Question: My graph looks like this:

with plot lines on the x-axis as shown (just after 1993 and 2001) respectively. I need to get the lines of the label to be centered both between the two plot lines and with respect to each other. I started by making a hidden series that corresponded to the plot lines, then using those points to place the label:
'''
function(chart){
var labelOnePos = chart.series[2].data[0],
text1 = chart.renderer.text(
'line #1<br>line2 different length',
labelOnePos.plotX,
labelOnePos.plotY + chart.plotTop - 300
).css({
color: 'white',
}).add(),
box1 = text1.getBBox();
'''
but I can't figure out how to align the text.
Fiddle: <URL>
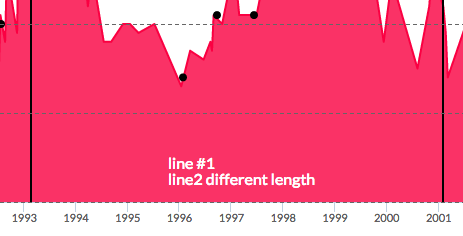
Answer: To align text, use 'attr({ align: 'center' })'. Example: <URL>
However, when you want to render anything in dimensions of the chart, then remember that plotting area is translated by 'chart.plotTop' and 'chart.plotLeft'.
And code:
'''
var labelOnePos = chart.series[1].data[0],
text1 = chart.renderer.text(
'line1<br>a line of diff length',
labelOnePos.plotX + chart.plotLeft, // add chart.plotLeft!
150).attr({
zIndex: 55,
align: 'center' // center label
}).css({
fontSize: sectionLabelFontSize,
color: 'blue'
}).add(),
box1 = text1.getBBox();
});
'''
You have wrong order of files, proper order is:
- - -
You can consider using <URL> method instead of dummy series.